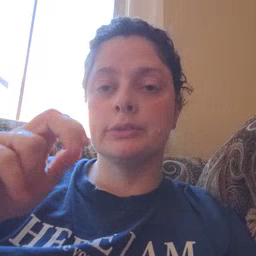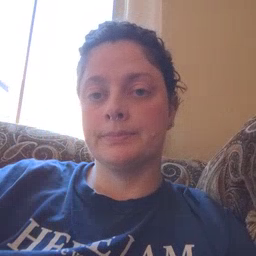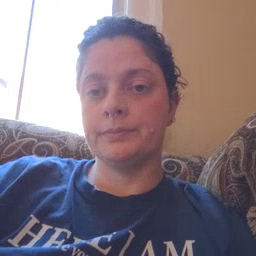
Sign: jeans